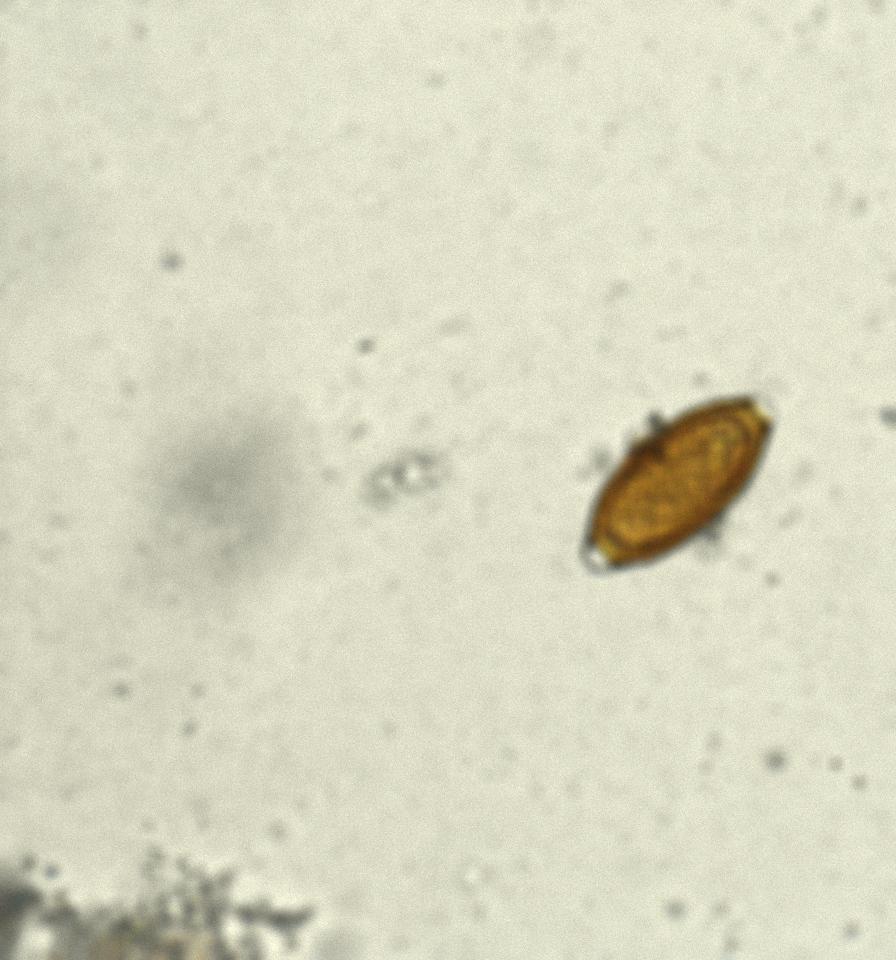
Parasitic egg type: Trichuris trichiura